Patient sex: F
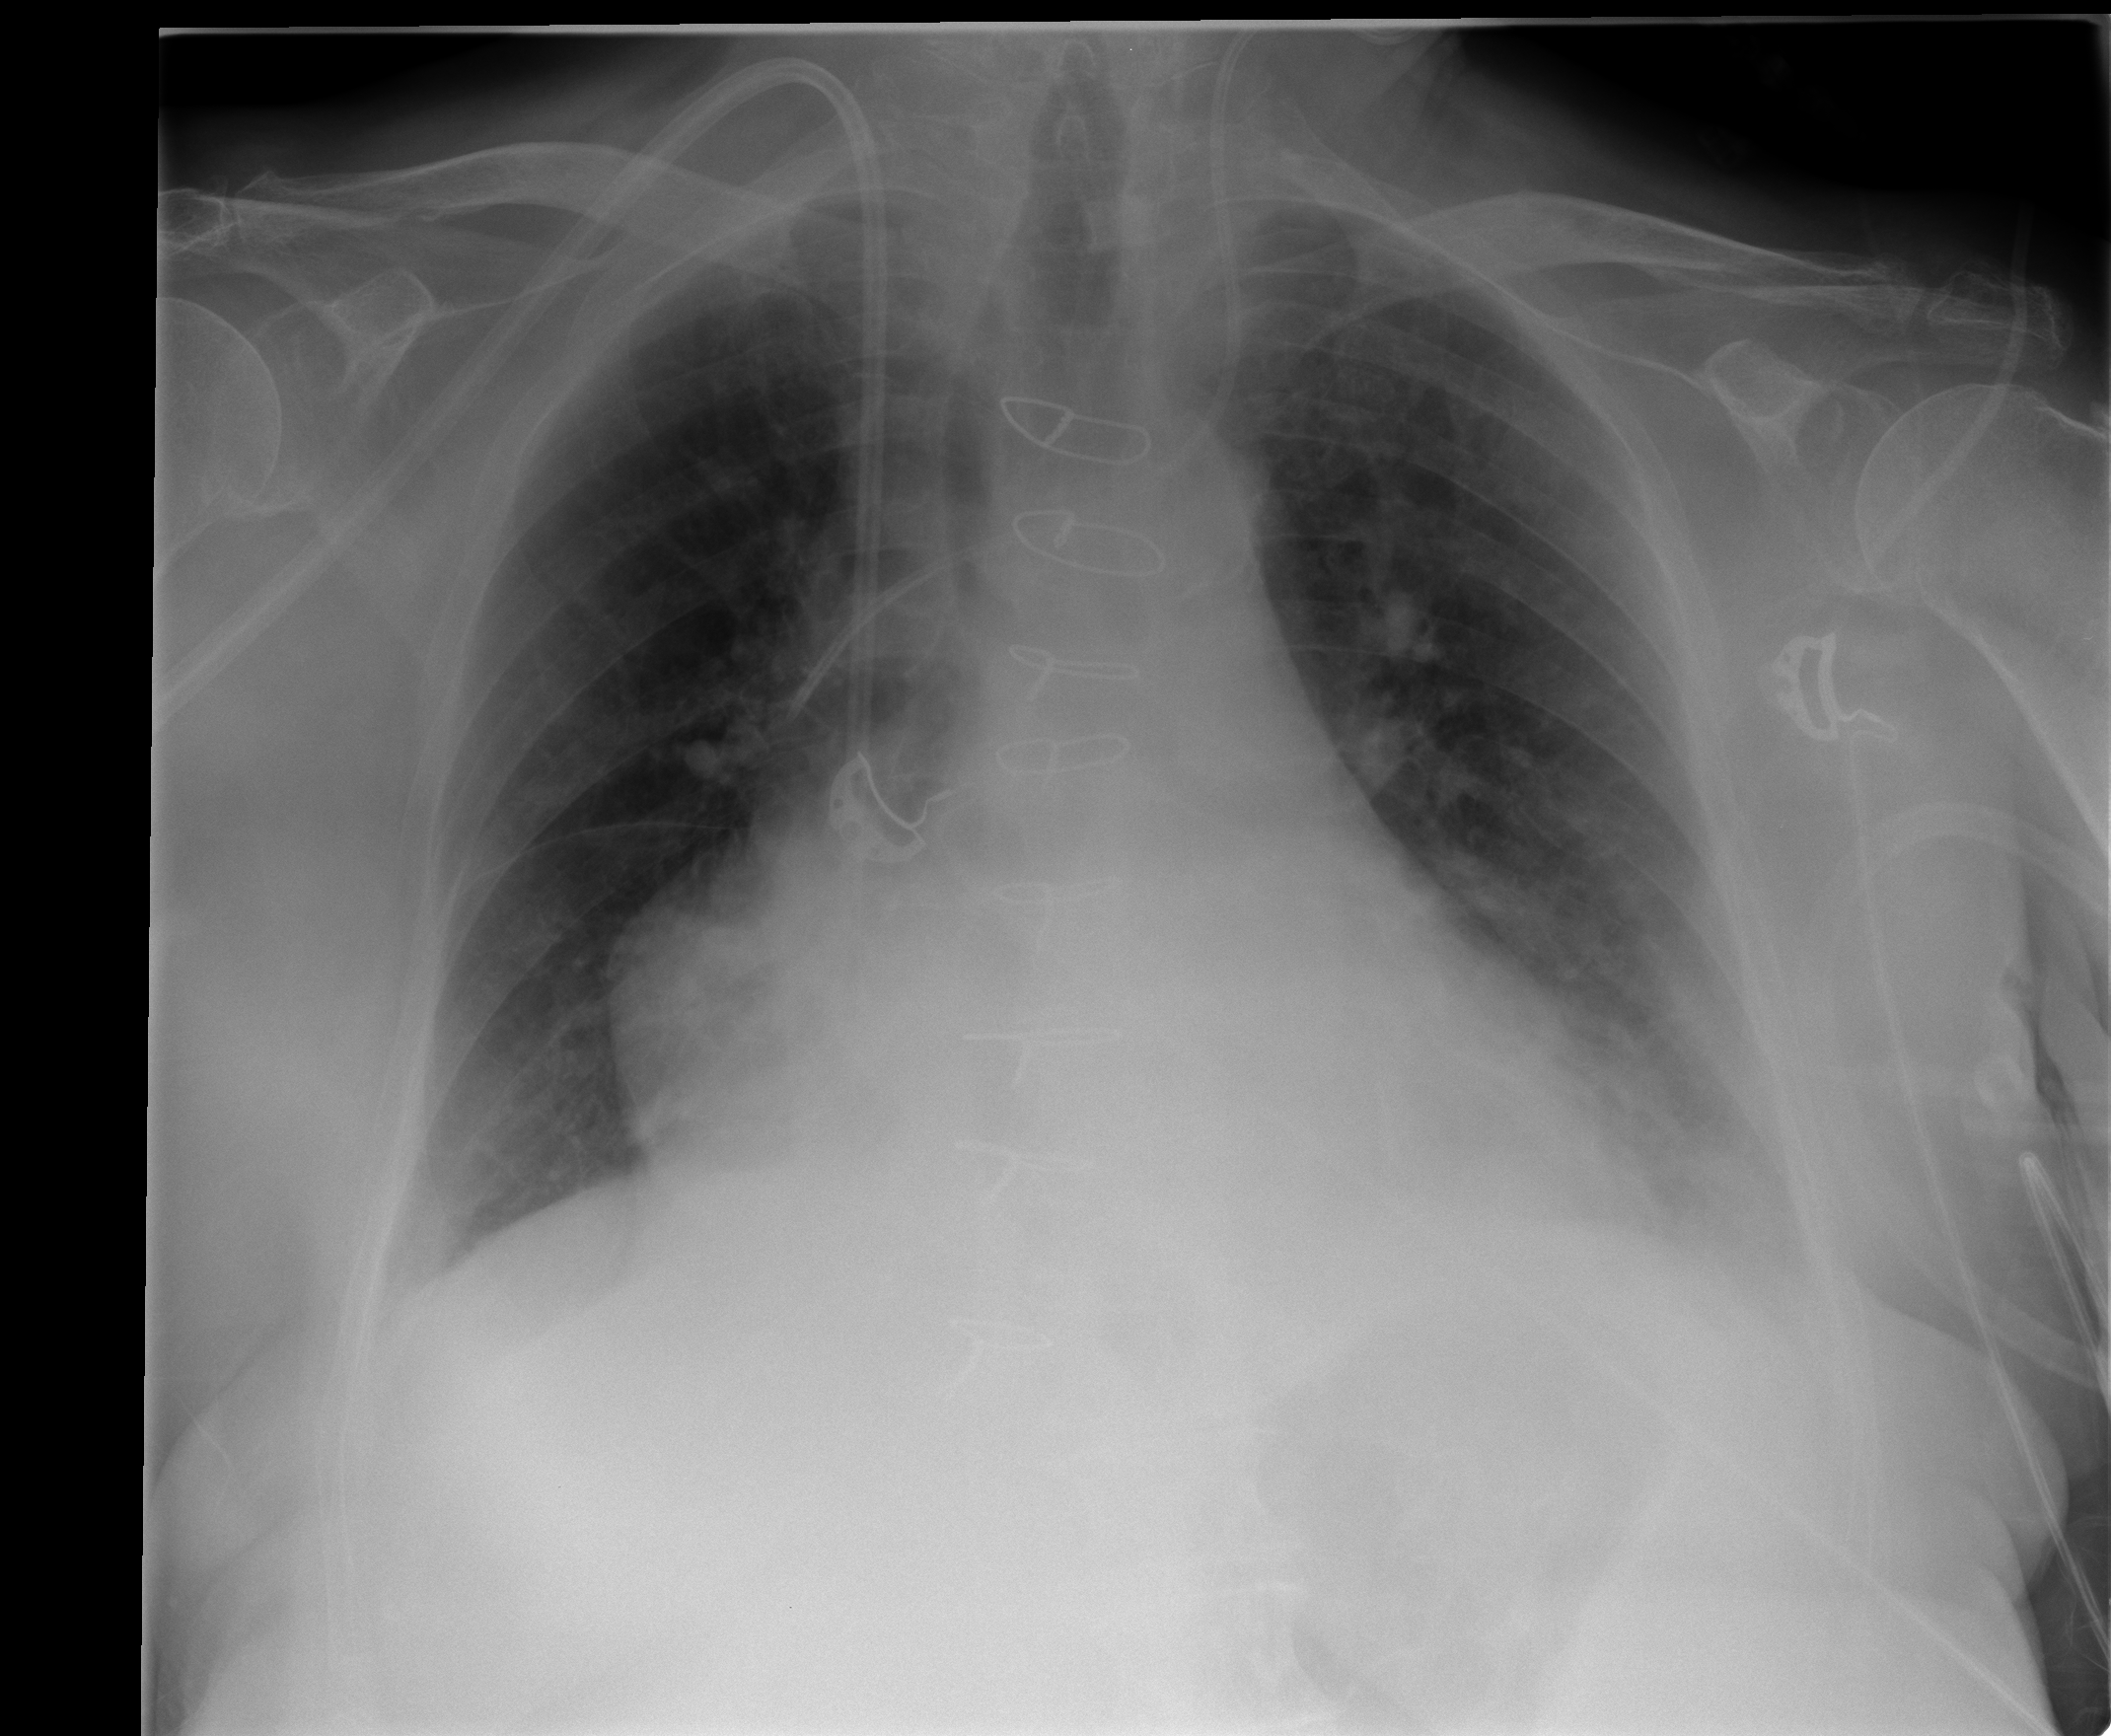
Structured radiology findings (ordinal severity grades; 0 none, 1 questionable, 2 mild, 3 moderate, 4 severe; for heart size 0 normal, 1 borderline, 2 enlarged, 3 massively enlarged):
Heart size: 2
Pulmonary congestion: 0
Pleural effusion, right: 1
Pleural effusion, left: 2
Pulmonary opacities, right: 0
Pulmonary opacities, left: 0
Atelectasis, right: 0
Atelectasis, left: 2